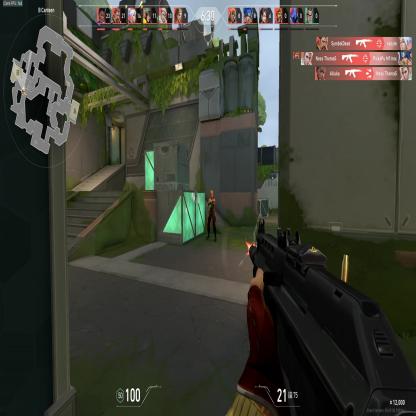
Label: enemy